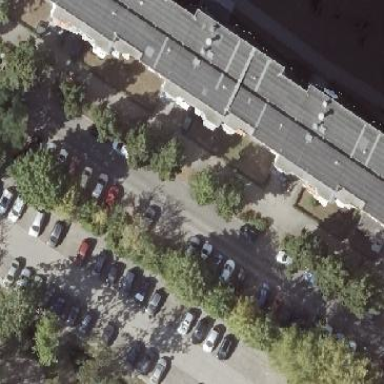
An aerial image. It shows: Parking lane with concrete surface along the residential street side. The parking is parallel-oriented.